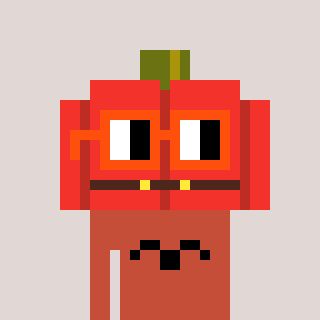
a pixel art character with square orange glasses, a pumpkin-shaped head and a rust-colored body on a warm background